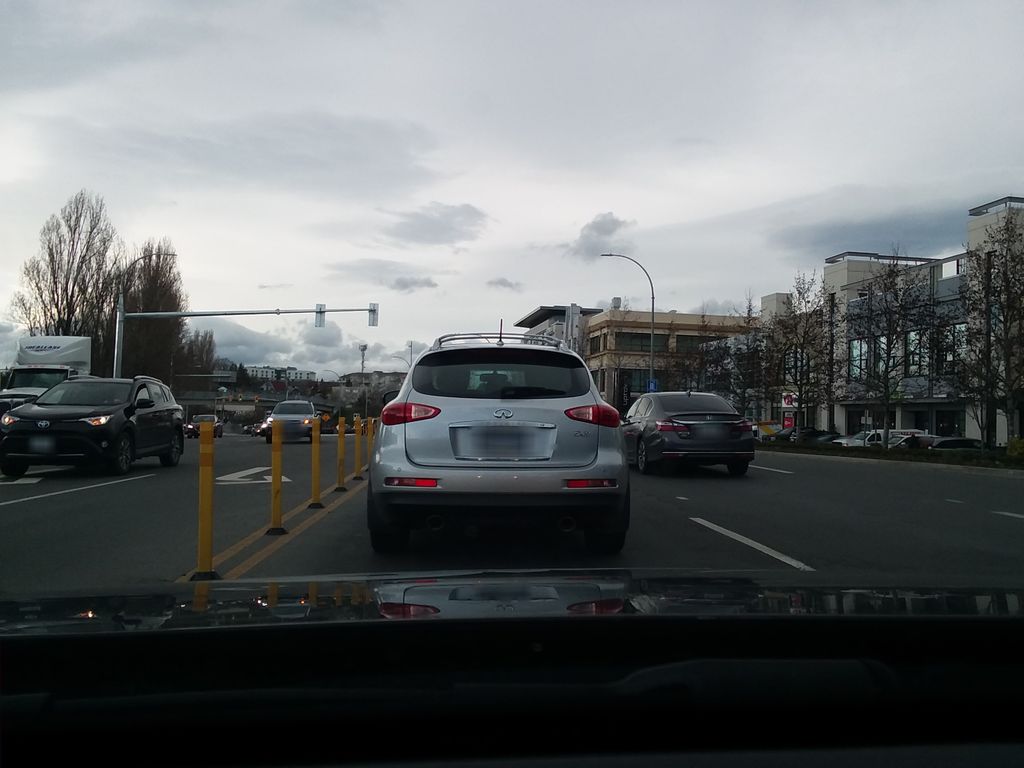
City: victoria